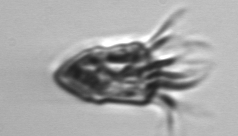
Label: Strombidium_inclinatum